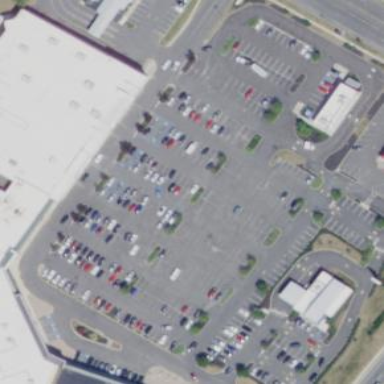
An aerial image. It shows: Mall.